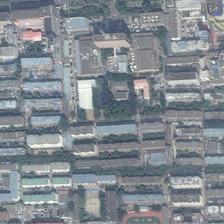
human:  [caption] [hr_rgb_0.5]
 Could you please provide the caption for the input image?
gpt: many different buildings are around a playground .

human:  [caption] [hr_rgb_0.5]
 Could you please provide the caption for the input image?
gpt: neatly arranged houses is next to a football field .

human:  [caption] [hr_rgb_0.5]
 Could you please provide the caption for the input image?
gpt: many small buildings and many green trees surrounded .

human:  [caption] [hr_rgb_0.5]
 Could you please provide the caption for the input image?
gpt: a playground is surroundededed by many buildings with green trees interspersed .

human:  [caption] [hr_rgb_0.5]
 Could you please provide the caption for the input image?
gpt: there are many buildings with green trees and a playground .